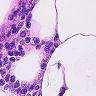
Metastatic tissue present: no